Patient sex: M
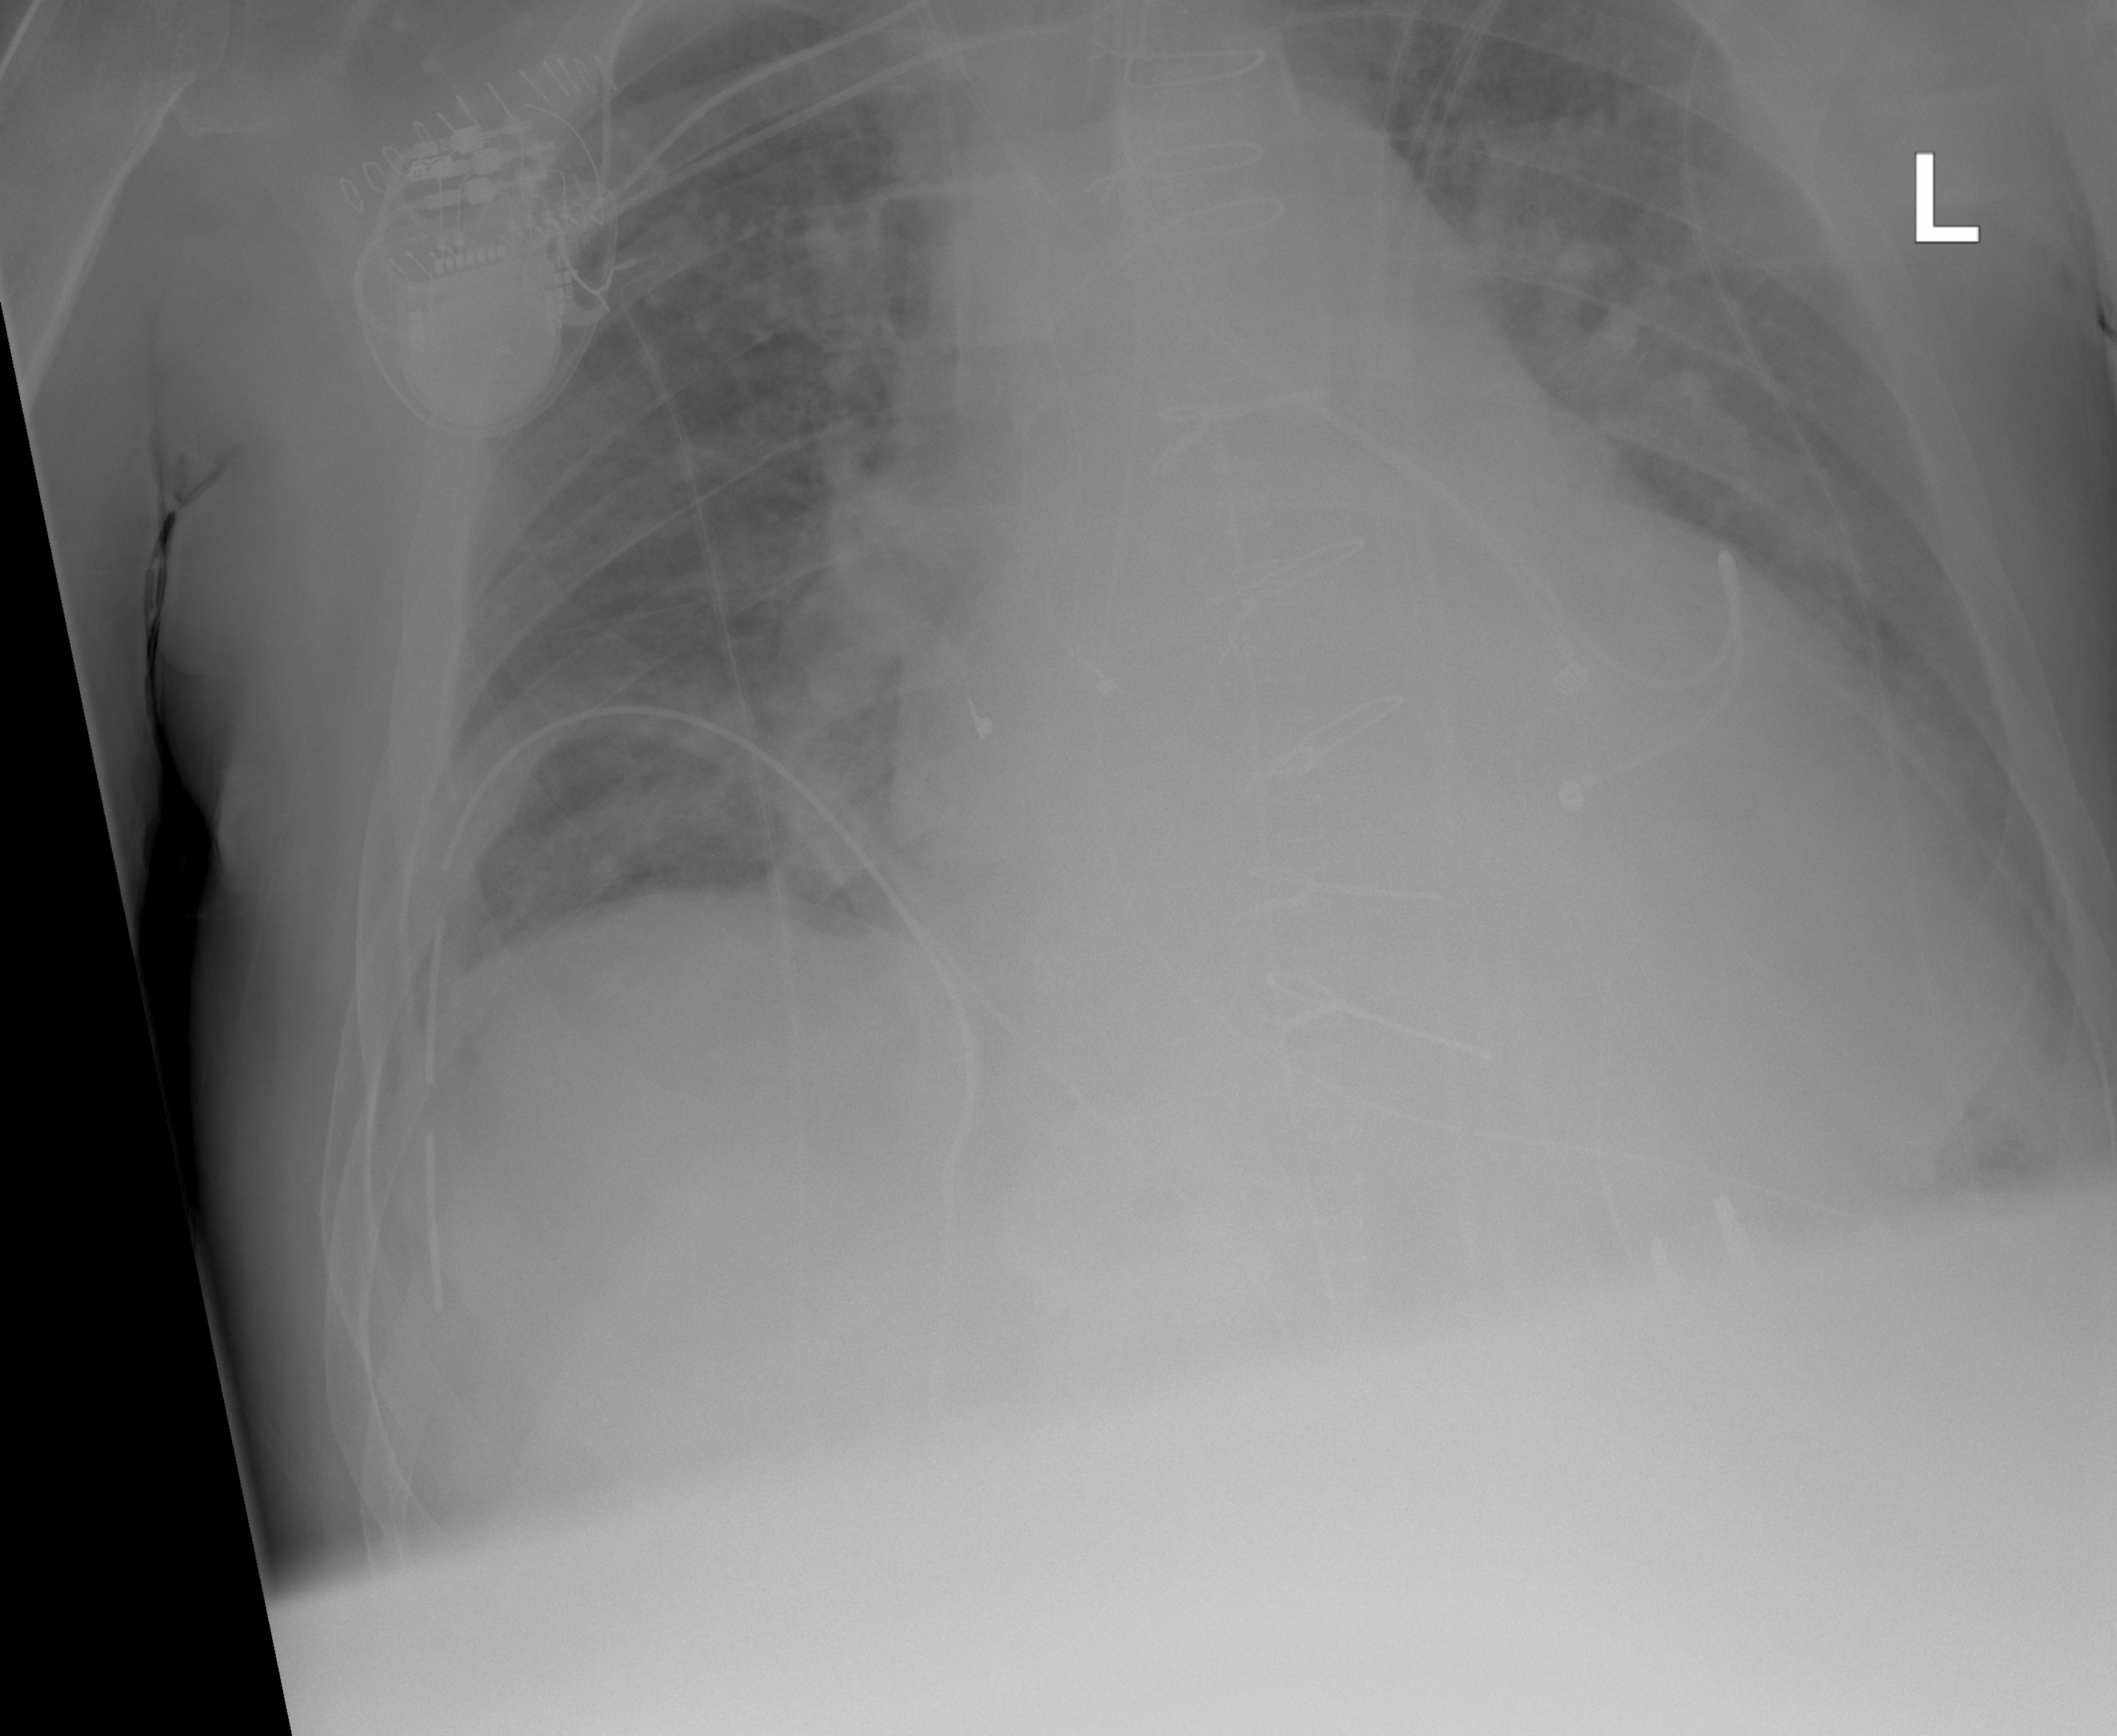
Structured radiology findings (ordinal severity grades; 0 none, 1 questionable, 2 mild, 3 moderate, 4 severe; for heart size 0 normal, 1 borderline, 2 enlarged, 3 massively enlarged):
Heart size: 2
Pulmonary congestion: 2
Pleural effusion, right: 0
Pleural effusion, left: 1
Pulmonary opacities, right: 0
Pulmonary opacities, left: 0
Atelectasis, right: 2
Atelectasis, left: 0